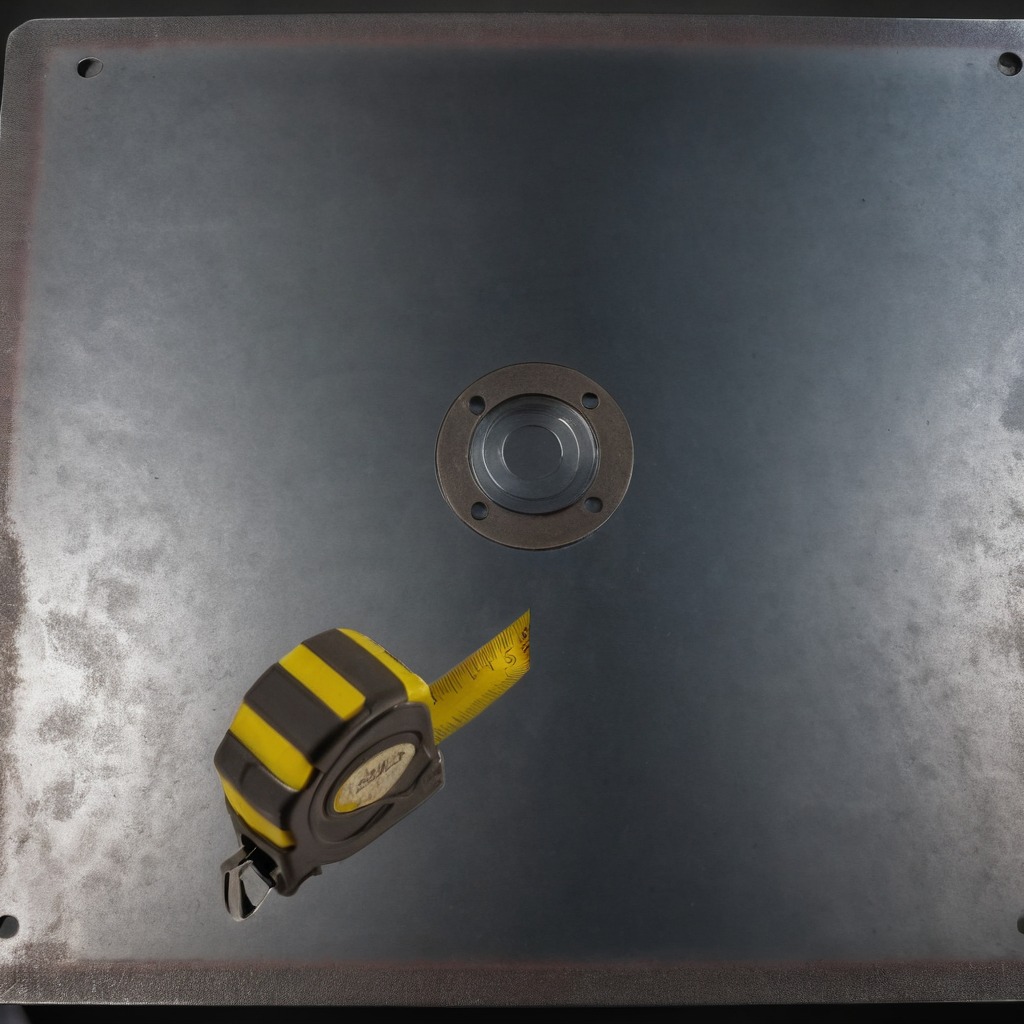
A measuring tape is lying on a cold steel table in a mining workshop.